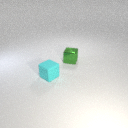
small cyan rubber cube in front of small green metal cube